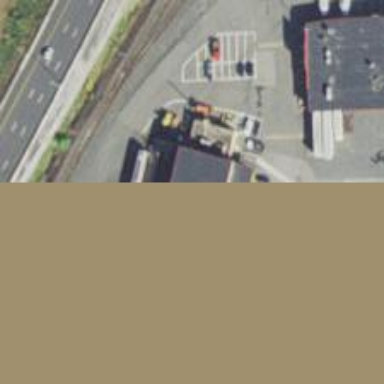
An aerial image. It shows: Rail spur service.